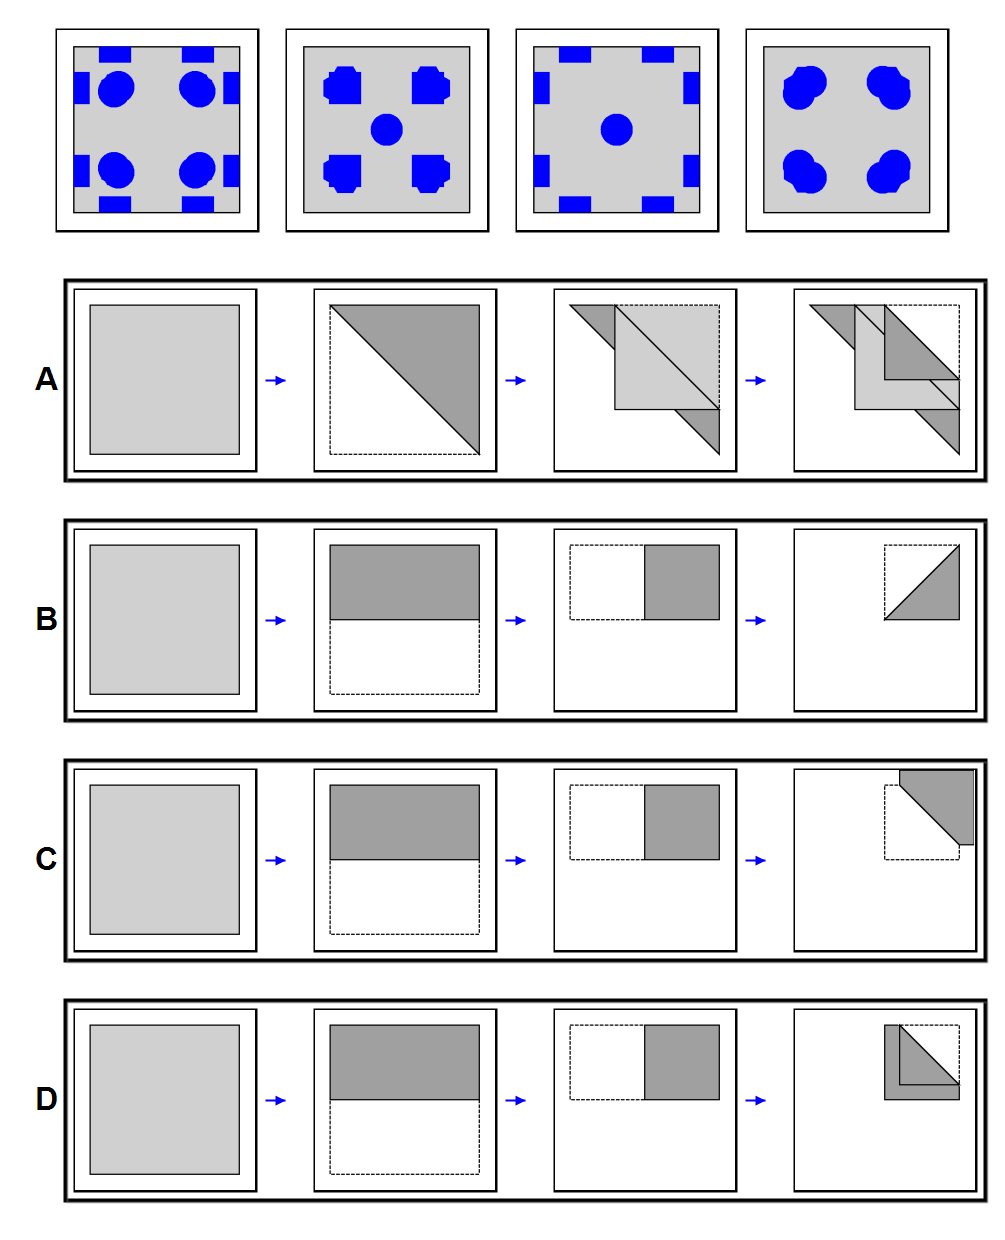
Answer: B